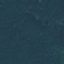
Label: Forest